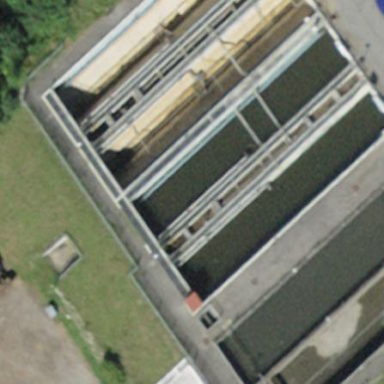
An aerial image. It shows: Body of wastewater.